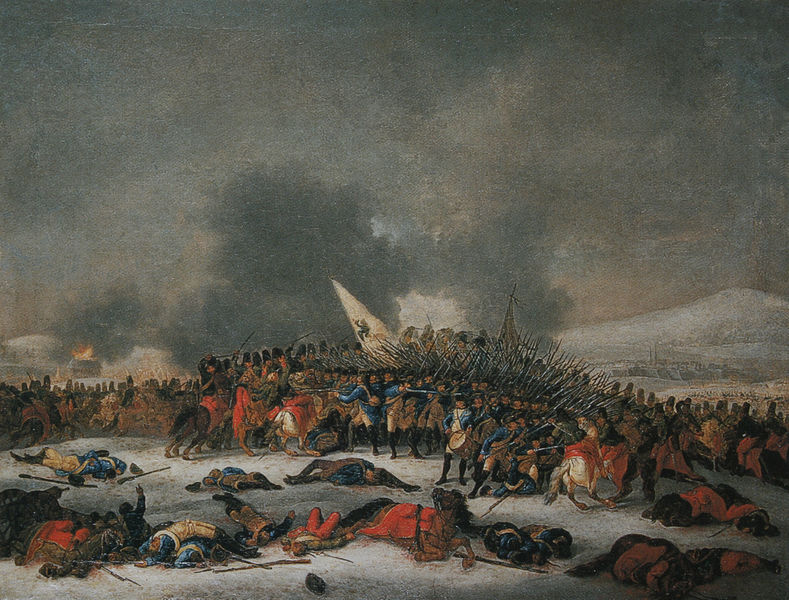
Titel: Kriegsstück mit Preußenadler
Künstler: Georg Friedrich Hoch
Standort: Mainz
Institution: Landesmuseum
Schlagwörter: adler, angriff, berg, blau, dunkel, feuer, gemälde, himmel, kampf, weiß, wolken, landschaft, menschen, stadt, frankreich, grau, hut, hüte, männer, schwarz, zeichen, ausblick, haus, rot, schnee, tiere, wolke, mord, tod, tot, toter, hügel, qualm, rauch, pferd, pferde, sattel, düster, fahnen, italien, fahne, flagge, russland, berge, farben, gebirge, dorf, dunst, hof, winter, krieg, schlacht, untergang, soldaten, spitz, blut, vernichtung, scharz, säbel, uniform, waffen, leichen, soldat, tote, verletzte, waffe, getümmel, staub, napoleon, stiefel, armee, heer, schimmel, österreich, gewehr, niederlage, mittelalter, artillerie, kanonen, speere, gewehre, schütze, gefallene, leipzig, schießen, schlachtfeld, waterloo, standarte, gefecht, flagen, rauchwolken, bajonett, bürgerkrieg, fußvolk, kadaver, schützen, bajonette, kriegt, feuerwaffe, erg, unabhängigkeit, gemäld, tog, htu, bajonet, feuergefecht, ampf, winterfeldzug, ahne, deuer, 1750, rotwolken, leichenberg, völkerschlacht, ausblck